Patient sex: M
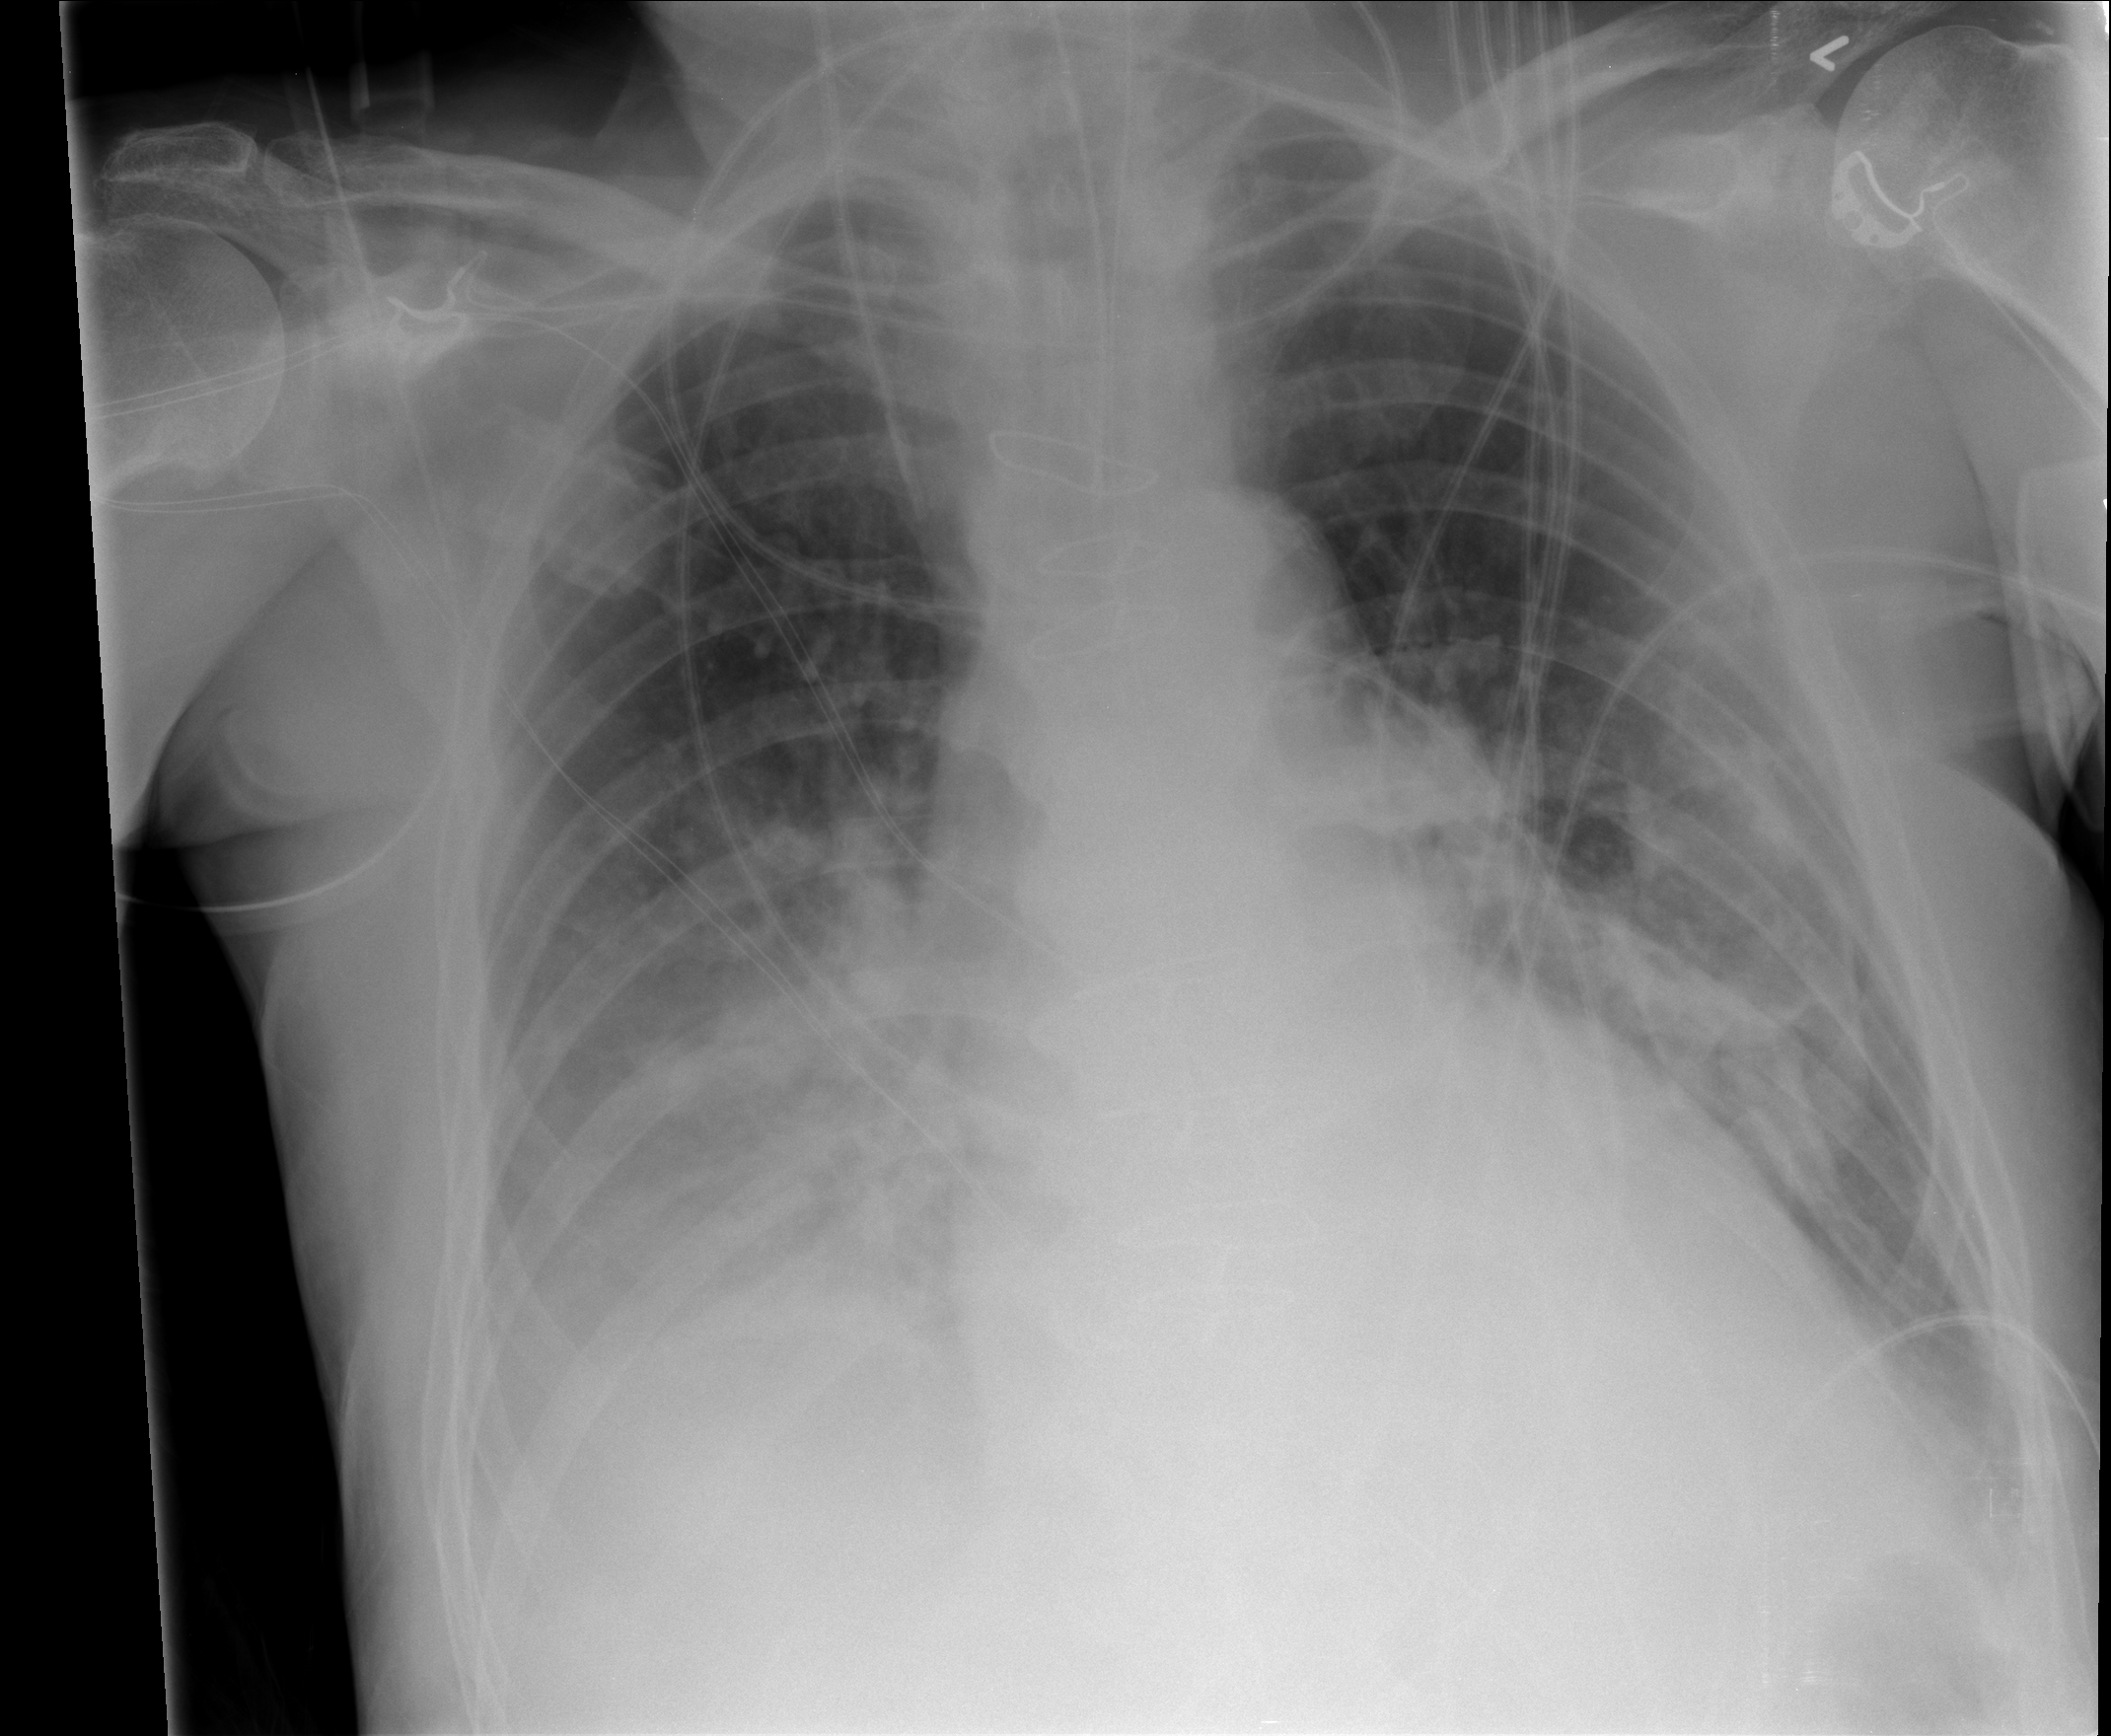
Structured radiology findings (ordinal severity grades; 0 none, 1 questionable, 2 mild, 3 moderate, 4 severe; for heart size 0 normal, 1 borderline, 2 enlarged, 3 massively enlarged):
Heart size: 2
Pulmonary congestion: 0
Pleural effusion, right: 3
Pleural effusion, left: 1
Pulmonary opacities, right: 2
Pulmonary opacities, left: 2
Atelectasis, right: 2
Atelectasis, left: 2